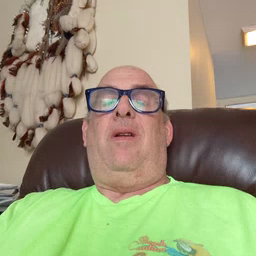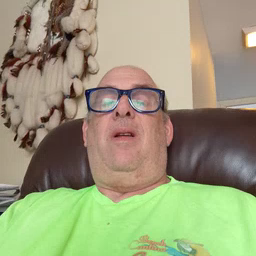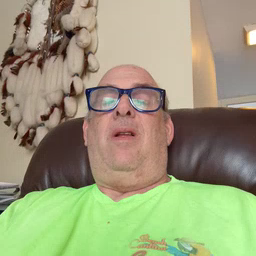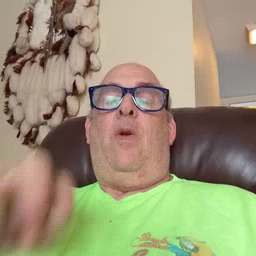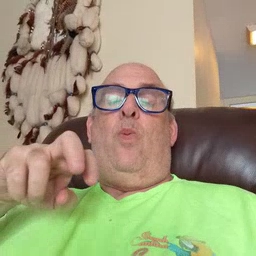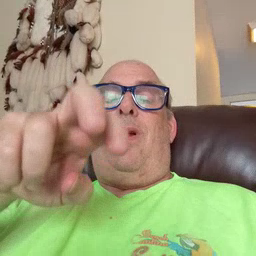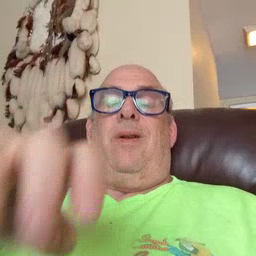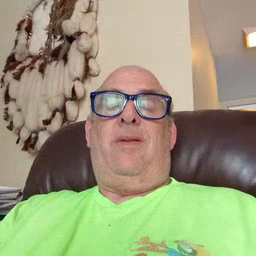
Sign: ride